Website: lowes
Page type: customer-info-address
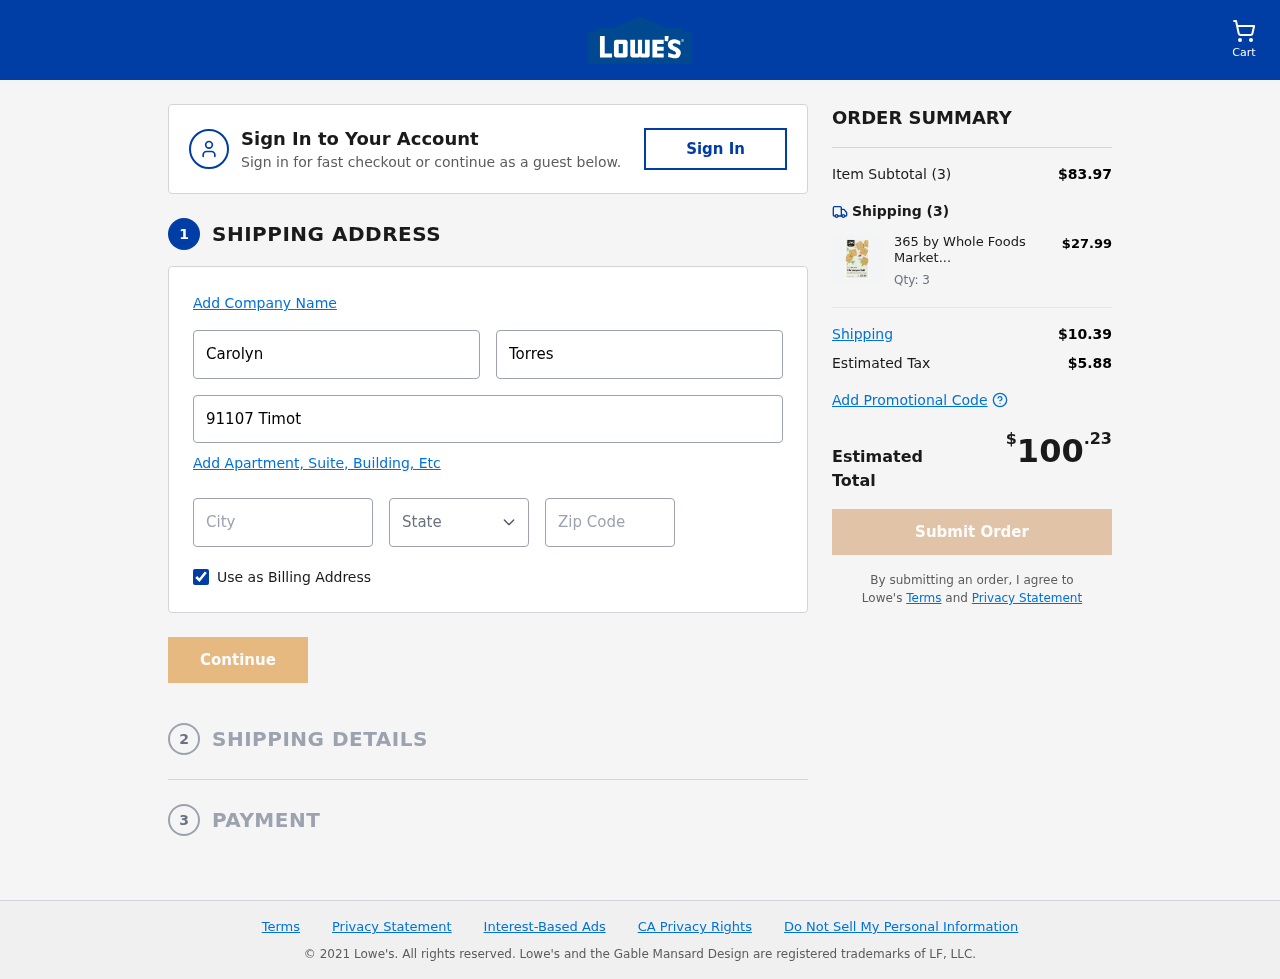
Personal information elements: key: PII_CITY
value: North Nicolas
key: PII_FIRSTNAME
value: Carolyn
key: PII_LASTNAME
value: Torres
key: PII_POSTCODE
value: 69397
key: PII_STATE_ABBR
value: IL
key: PII_STREET
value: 91107 Timothy Spur Apt. 301
Product elements: key: PRODUCT1_NAME
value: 365 by Whole Foods Market, Gluten Free Almond & Sunflower Seed Flour Crackers, Himalayan Salt, 4 Oun
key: PRODUCT1_PRICE
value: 27.99
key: PRODUCT1_QUANTITY
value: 3
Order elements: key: ORDER_NUM_ITEMS
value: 3
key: ORDER_SUBTOTAL
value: $83.97
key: ORDER_NUM_ITEMS2
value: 3
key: ORDER_SHIPPING_COST
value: $10.39
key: ORDER_TAX
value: $5.88
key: ORDER_TOTAL
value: $100.23